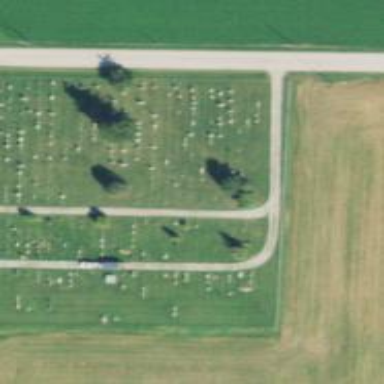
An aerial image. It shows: Cemetery.